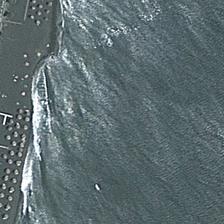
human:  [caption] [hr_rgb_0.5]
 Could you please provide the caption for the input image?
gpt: the water to the beach against big white waves .

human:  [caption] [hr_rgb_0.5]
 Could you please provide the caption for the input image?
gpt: many small orderly things are near a piece of green ocean .

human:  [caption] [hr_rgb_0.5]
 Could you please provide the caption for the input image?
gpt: the sea beat the white spray on the beach .

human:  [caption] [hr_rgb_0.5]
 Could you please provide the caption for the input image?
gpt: many small orderly things are near a piece of green ocean .

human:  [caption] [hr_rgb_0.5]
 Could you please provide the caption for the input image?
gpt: the sea beat the white spray on the beach .